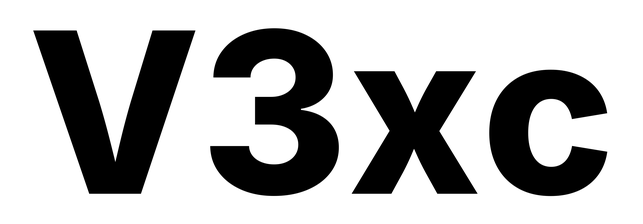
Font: Inter_ExtraBold